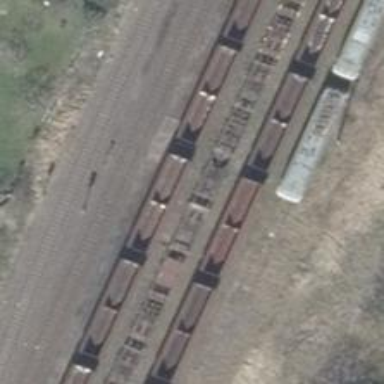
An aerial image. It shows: Railway yard in service.